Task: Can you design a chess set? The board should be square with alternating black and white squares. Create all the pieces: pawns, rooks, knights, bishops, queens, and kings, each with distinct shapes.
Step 1495:
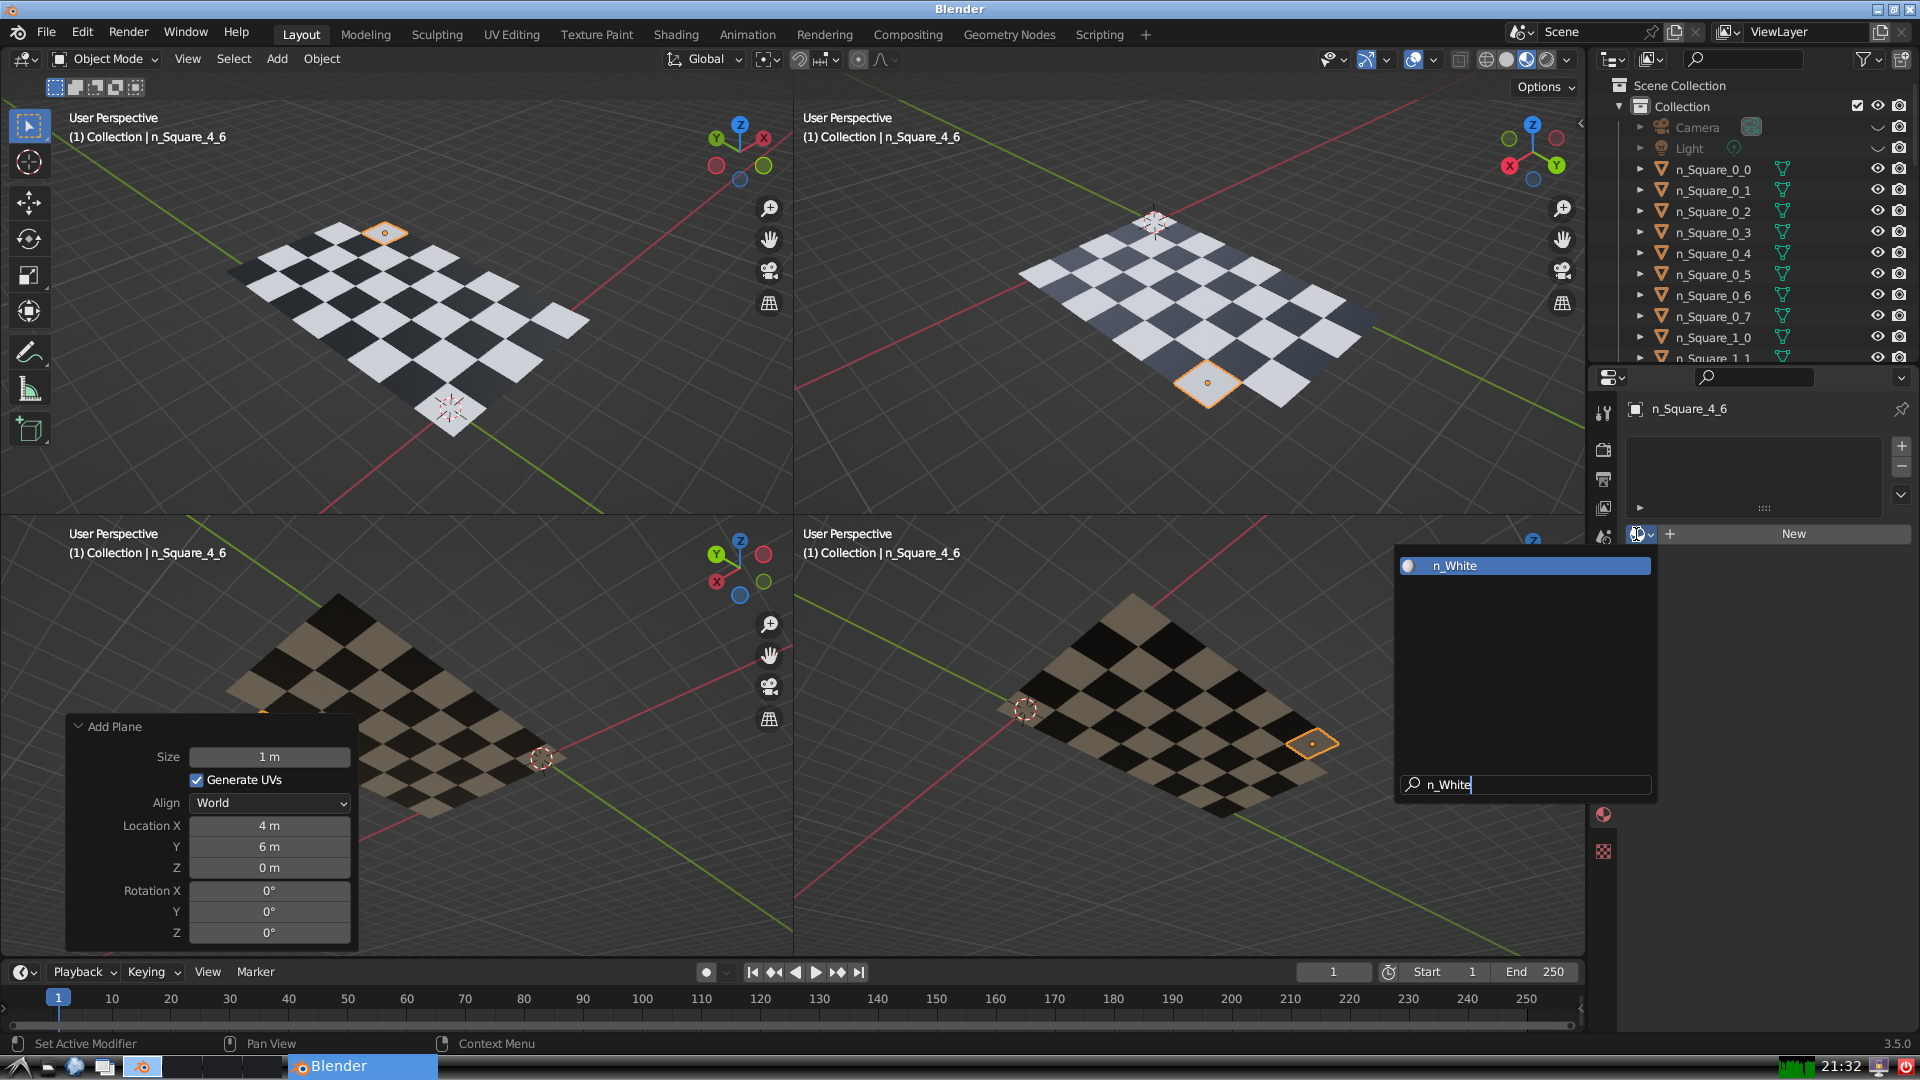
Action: {"key_press": ['Return']}